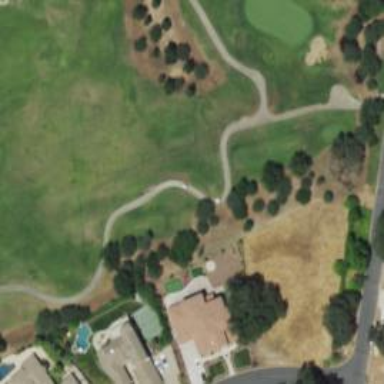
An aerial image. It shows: Golf hole.